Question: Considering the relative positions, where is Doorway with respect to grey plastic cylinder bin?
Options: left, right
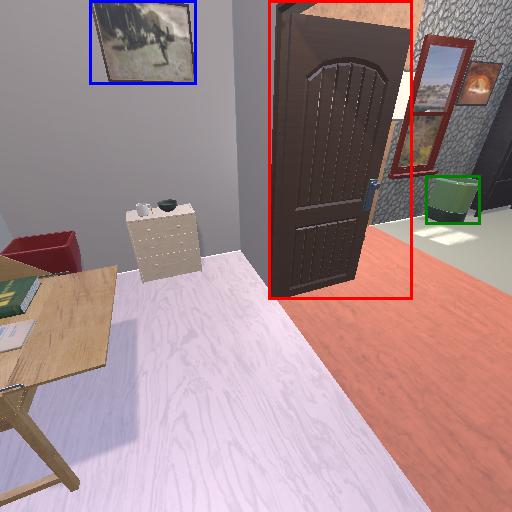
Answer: left